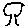
Label: tree